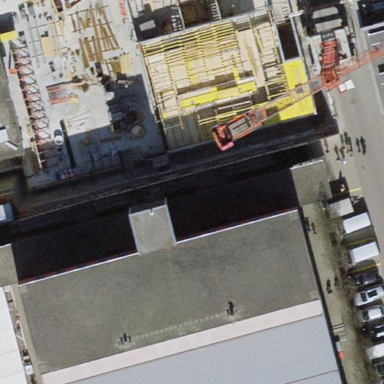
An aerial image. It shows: View of roof of building.